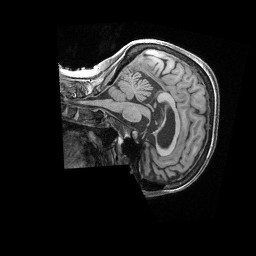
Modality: T1w
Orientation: sagittal
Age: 75
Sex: female
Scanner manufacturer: siemens
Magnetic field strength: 3 T
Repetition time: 2.4 s
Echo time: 0.00228 s